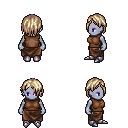
a pixel art fantasy rpg character, female body template, dark elf, purple skin, brown sleeveless shirt, robe skirt, white blonde bangs hairstyle, metal boots, four views (front, back, left, right), 2x2 character sprite sheet, small pixel art, hard edges, no anti-aliasing